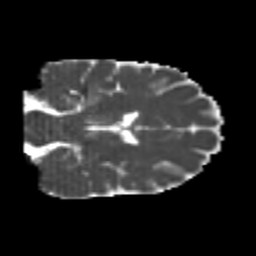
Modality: MD
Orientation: coronal
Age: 22
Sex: female
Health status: healthy
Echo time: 0.074 s